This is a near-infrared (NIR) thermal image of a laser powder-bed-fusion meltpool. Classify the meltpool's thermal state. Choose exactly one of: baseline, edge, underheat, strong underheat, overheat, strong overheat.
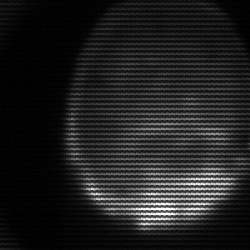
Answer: edge